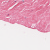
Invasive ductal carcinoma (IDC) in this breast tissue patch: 0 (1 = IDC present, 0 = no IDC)